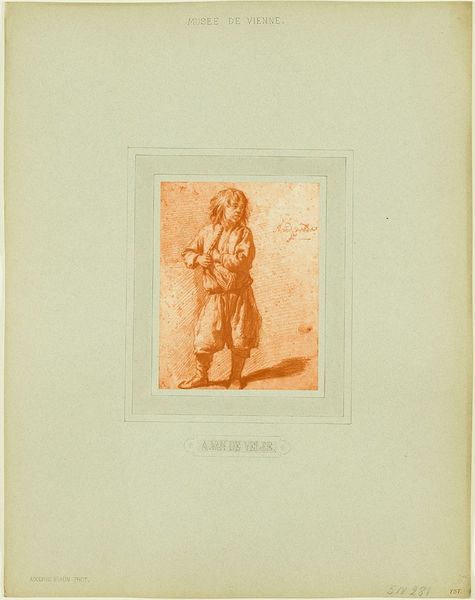
Titel: Musée de Vienne - A. van de Velde
Künstler: Adolphe Braun
Standort: Hamburg
Institution: Museum für Kunst und Gewerbe Hamburg
Schlagwörter: mann, vieh, figur, genre, foto, fotografie, photographie, photo, karton, hirte, hirtin, hirt, schafhirtin, kuhhirt, lichtbild, jugendlicher, zeichenkunst, bildwerke, schafhirt, angewandte und bildende kunst, hessische systematik, pigmentdruck, reproduktionsfotografie, kunstreproduktion, reproduktionsphotographie, kohledruck, rötelzeichnung